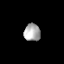
Tissue: lung
Cell type: Fibroblasts
Senescence score: 0.5582
Nuclear area (px): 275
Mean DAPI intensity: 175.218